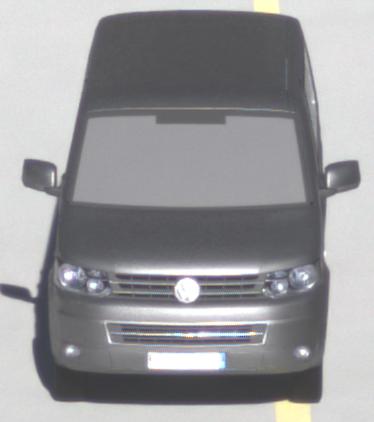
Make: VW Commercial Vehicles (Nutzfahrzeuge)
Model: T5 Multivan 2.0
Detailed model: T5 Multivan
Model produced from: 2009/09
Model produced until: 2013/06
Doors: 4
Color: gray
Road condition: dry road
Daytime: morning or afternoon
Contrast: high contrast